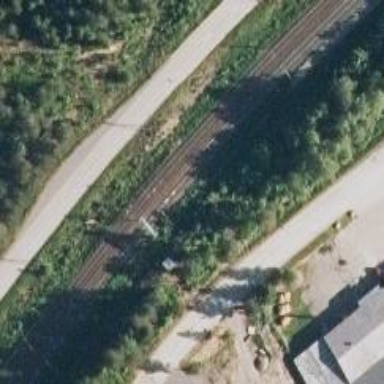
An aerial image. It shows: Railway signal.